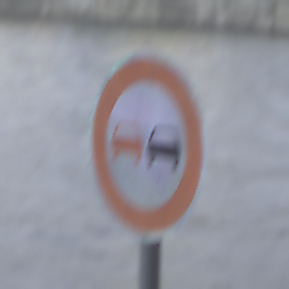
Verkehrszeichen: Ueberholverbot
Umgebung: Outdoor, Urban
Tageszeit: SunriseSunset
Wetter: PartlyCloudy
Licht: Natural
Jahreszeit: NotSpecified
Kontrast: MediumContrast